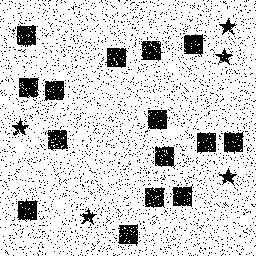
Squares: 15
Triangles: 0
Stars: 5
Total shapes: 20